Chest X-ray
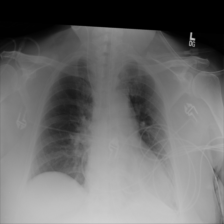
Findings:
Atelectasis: positive
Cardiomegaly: negative
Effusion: negative
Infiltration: negative
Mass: negative
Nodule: negative
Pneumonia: negative
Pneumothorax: negative
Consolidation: negative
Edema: negative
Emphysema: negative
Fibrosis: negative
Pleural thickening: negative
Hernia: negative